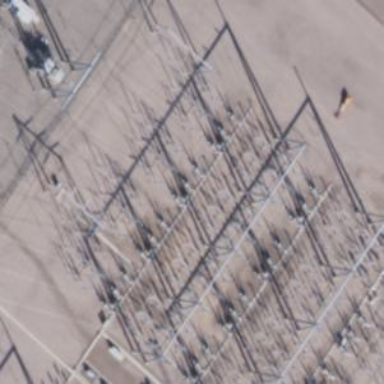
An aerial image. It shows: Switch used for power control.